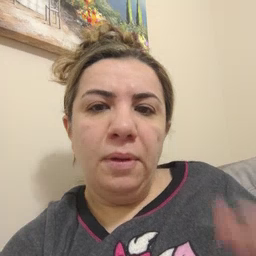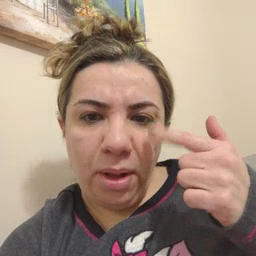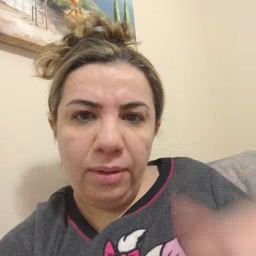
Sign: cry